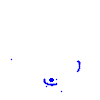
Particle: electron